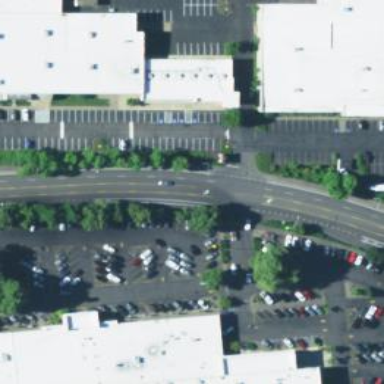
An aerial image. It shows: Parking space.